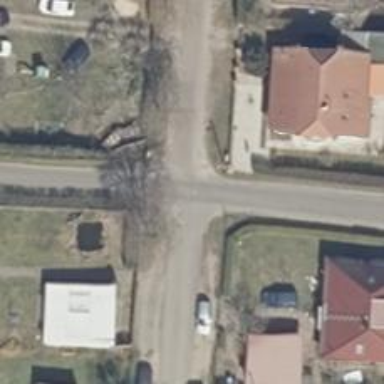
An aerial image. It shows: Residential road with asphalt surface.